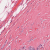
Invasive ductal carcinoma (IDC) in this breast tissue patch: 1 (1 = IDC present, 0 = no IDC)